Question: Count the number of objects in the diagram.
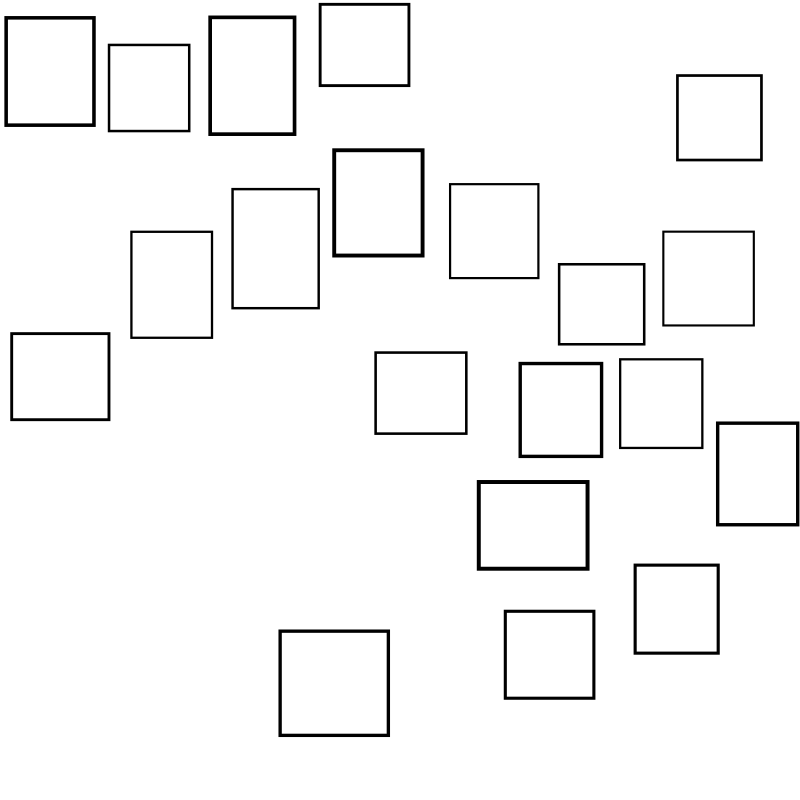
Answer: 20